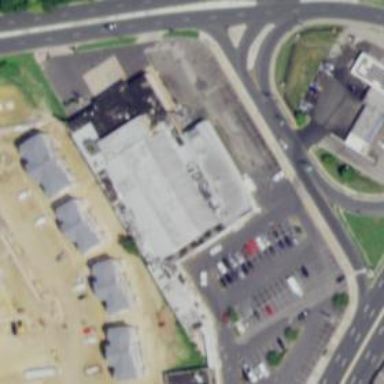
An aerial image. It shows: Retail area.